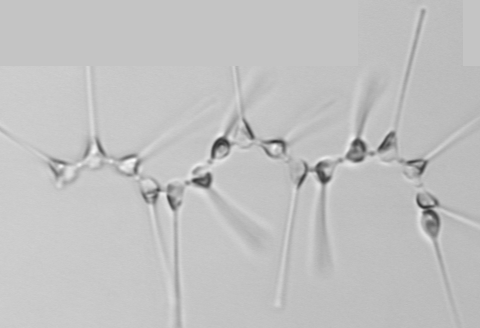
Label: Asterionellopsis_glacialis